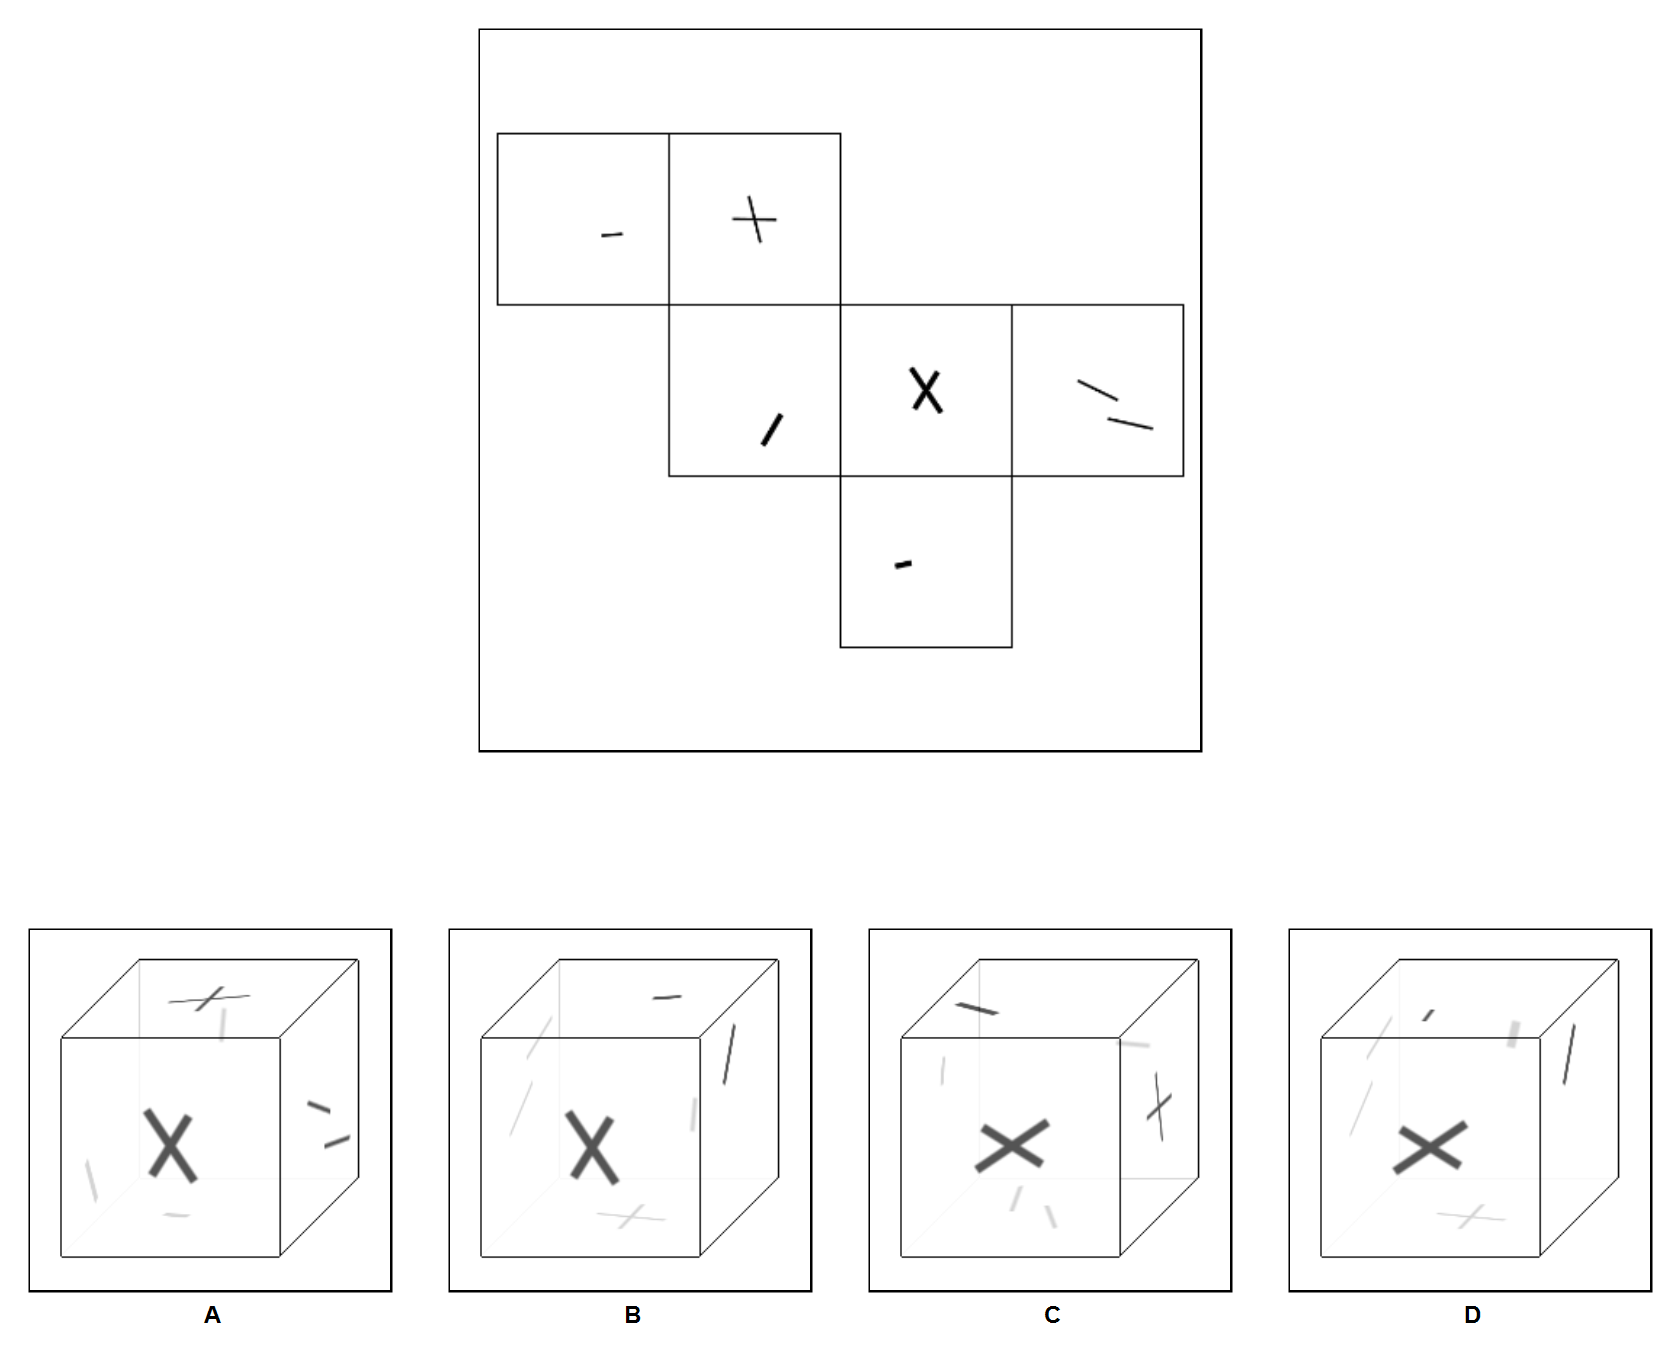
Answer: D